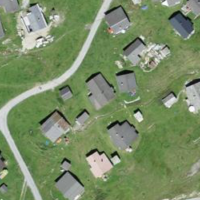
EUNIS habitat code: 23
Species observed at this site:
Campanula barbata
Arnica montana
Leontopodium nivale
Dactylorhiza sambucina